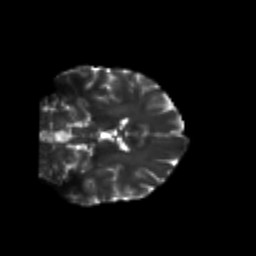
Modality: T2w
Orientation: coronal
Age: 28
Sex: female
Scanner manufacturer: siemens
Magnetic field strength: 3 T
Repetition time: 3.5 s
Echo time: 0.125 s